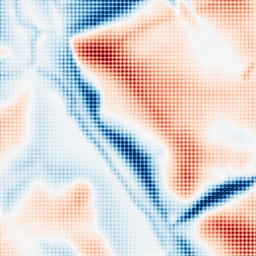
Category: multiscale
Decomposition family: dog
Decomposition parameters: sigma_low: 2
sigma_high: 20
Upsampling method: sinc_blackman
Upsampling parameters: scale: 4
kernel_size: 4
Upsampling scale: 4